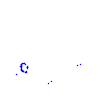
Particle: proton